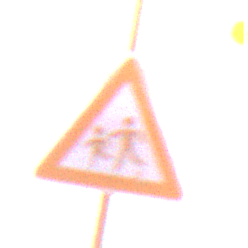
Verkehrszeichen: KinderRechts
Umgebung: Outdoor, Urban
Tageszeit: SunriseSunset
Wetter: Clear
Licht: Natural
Jahreszeit: NotSpecified
Kontrast: MediumContrast